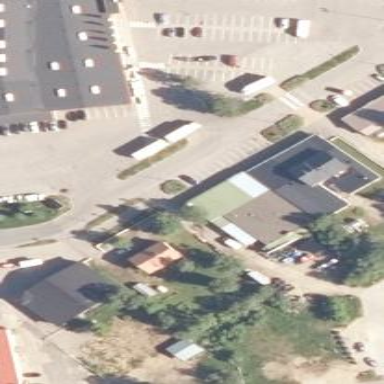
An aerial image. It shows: Retail building.